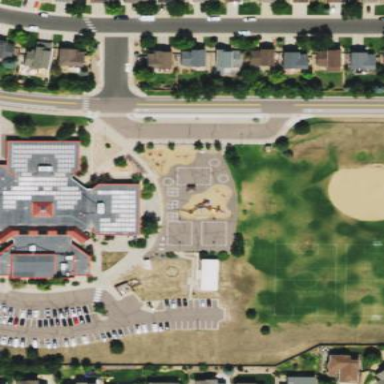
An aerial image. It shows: Schoolyard designated as leisure land.